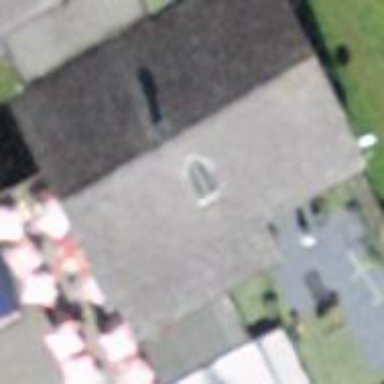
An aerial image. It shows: Restaurant in building.